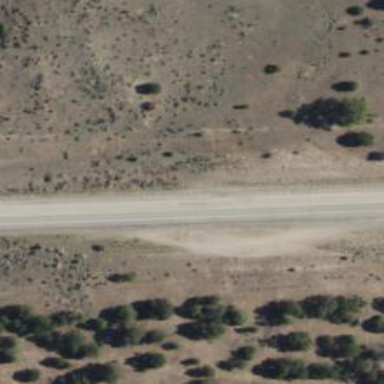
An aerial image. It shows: Rest area along the road.